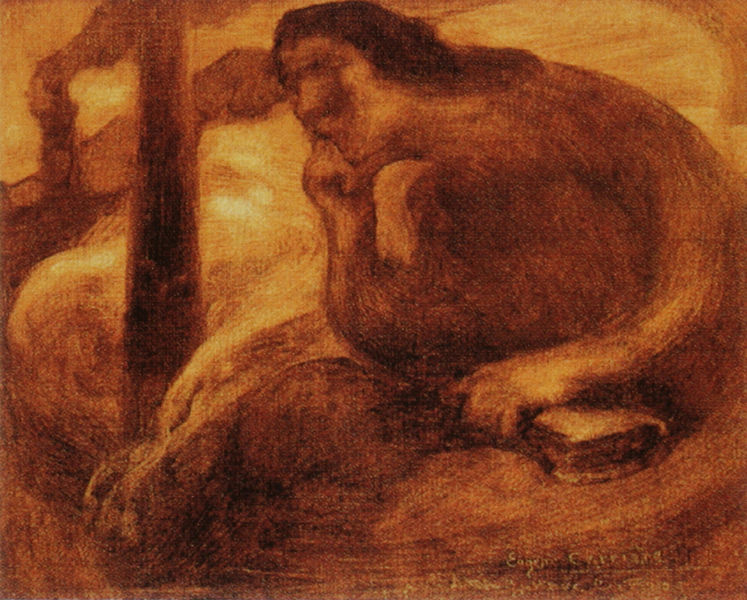
Titel: Meditation
Künstler: Eugène Carrière
Standort: Clermont-Ferrand
Institution: Musée des Beaux-Arts
Schlagwörter: akt, dunkel, gemälde, hand, himmel, kopf, mann, nackt, wasser, cezanne, gelb, ocker, sitzen, bewegung, braun, flou, frau, hell, kreide, licht, nase, orange, stützen, zeichnung, dame, tuch, beige, malerei, arm, arme, gesicht, mensch, hals, hände, signatur, baumstamm, erde, stamm, rauch, figur, haare, sitzend, decke, mutter, blatt, person, kinn, kamin, kreis, rund, schornstein, wellen, düster, stab, farbe, sigantur, sepia, dampf, sturm, kissen, brun, homme, jaune, marron, poete, bett, bettdecke, sinnieren, knie, aufstützen, denkerpose, nachdenken, lichtreflexe, abstrahiert, pfosten, unterschrift, buch, denken, pfahl, hocken, noir, text, faust, beschriftung, denker, pinselstrich, schemenhaft, buchdeckel, senkrecht, organisch, rolle, wachs, verwischt, betttuch, dynamisch, strudel, aufgestützt, assis, rouge, leser, golden, femme, weich, schemen, arbre, cheveux, kreisen, rötel, abdruck, main, ocre, colonne, kopfkissen, pflock, signature, cheminée, colonnes, dessin, kreid, nuage, mouvement, hockend, reve, fusain, abgestützt, brouillard, coude, gros, cercle, crayon, lavis, monochrome, feu, melancolie, pastel, grisaille, livre, aquarelle, mutter erde, dunkelö, rausch, fumée, bettdece, circulaire, denkende, erdetöne, eugene, fauve, kreiseln, larton, méditation, nachsenklich, penseur, pensée, daumier, gauguin, pute, pensif, usine, accoudé, volcan, tempête, sanguine, menton, mât, cheminées, poing, diffus, humain, penser, grosse, oeuvre sur papier, signature de l'artiste, tumulte, personne, tourbillon, penchee, courbee, veloute, vapeur, bizarre, pillier, penseuse, jaunatre, villageoise, truie, camaïeu, usines, déformé, haut fourneau, homme songeur, ouve,menté, mouvementé